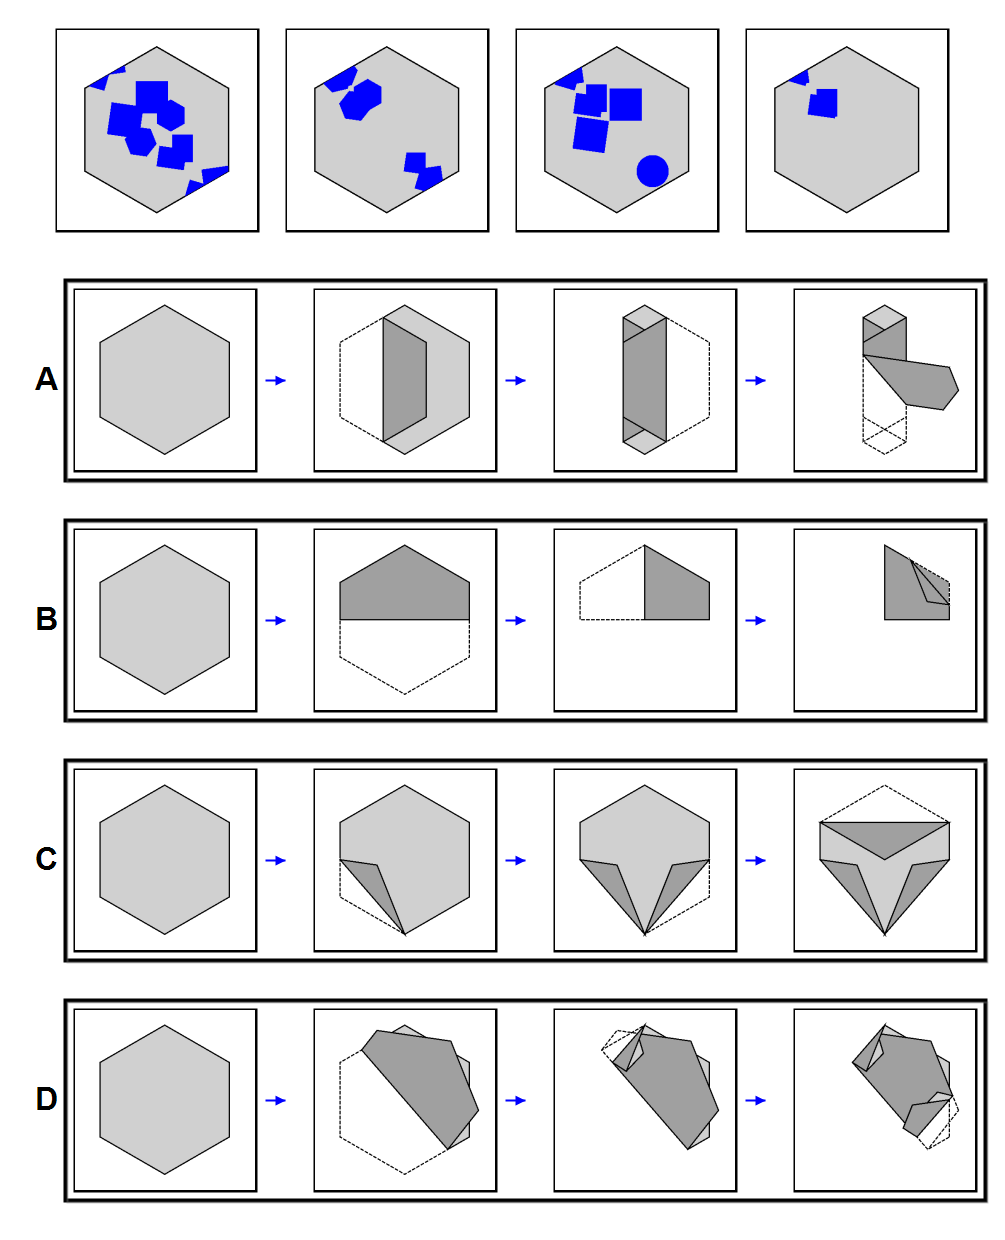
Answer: D